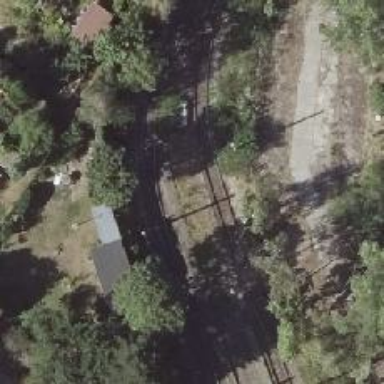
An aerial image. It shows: Abandoned railway siding with electrified contact line. The siding has one track.